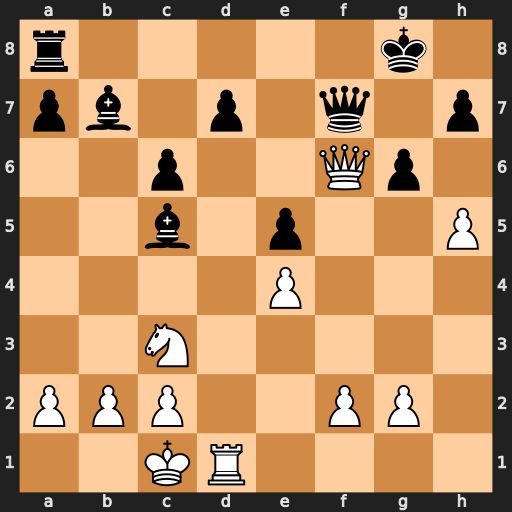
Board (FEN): r5k1/pb1p1q1p/2p2Qp1/2b1p2P/4P3/2N5/PPP2PP1/2KR4
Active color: w
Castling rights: -
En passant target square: -
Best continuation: Qxf7+ Kxf7 Rxd7+